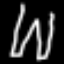
Label: pants